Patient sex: M
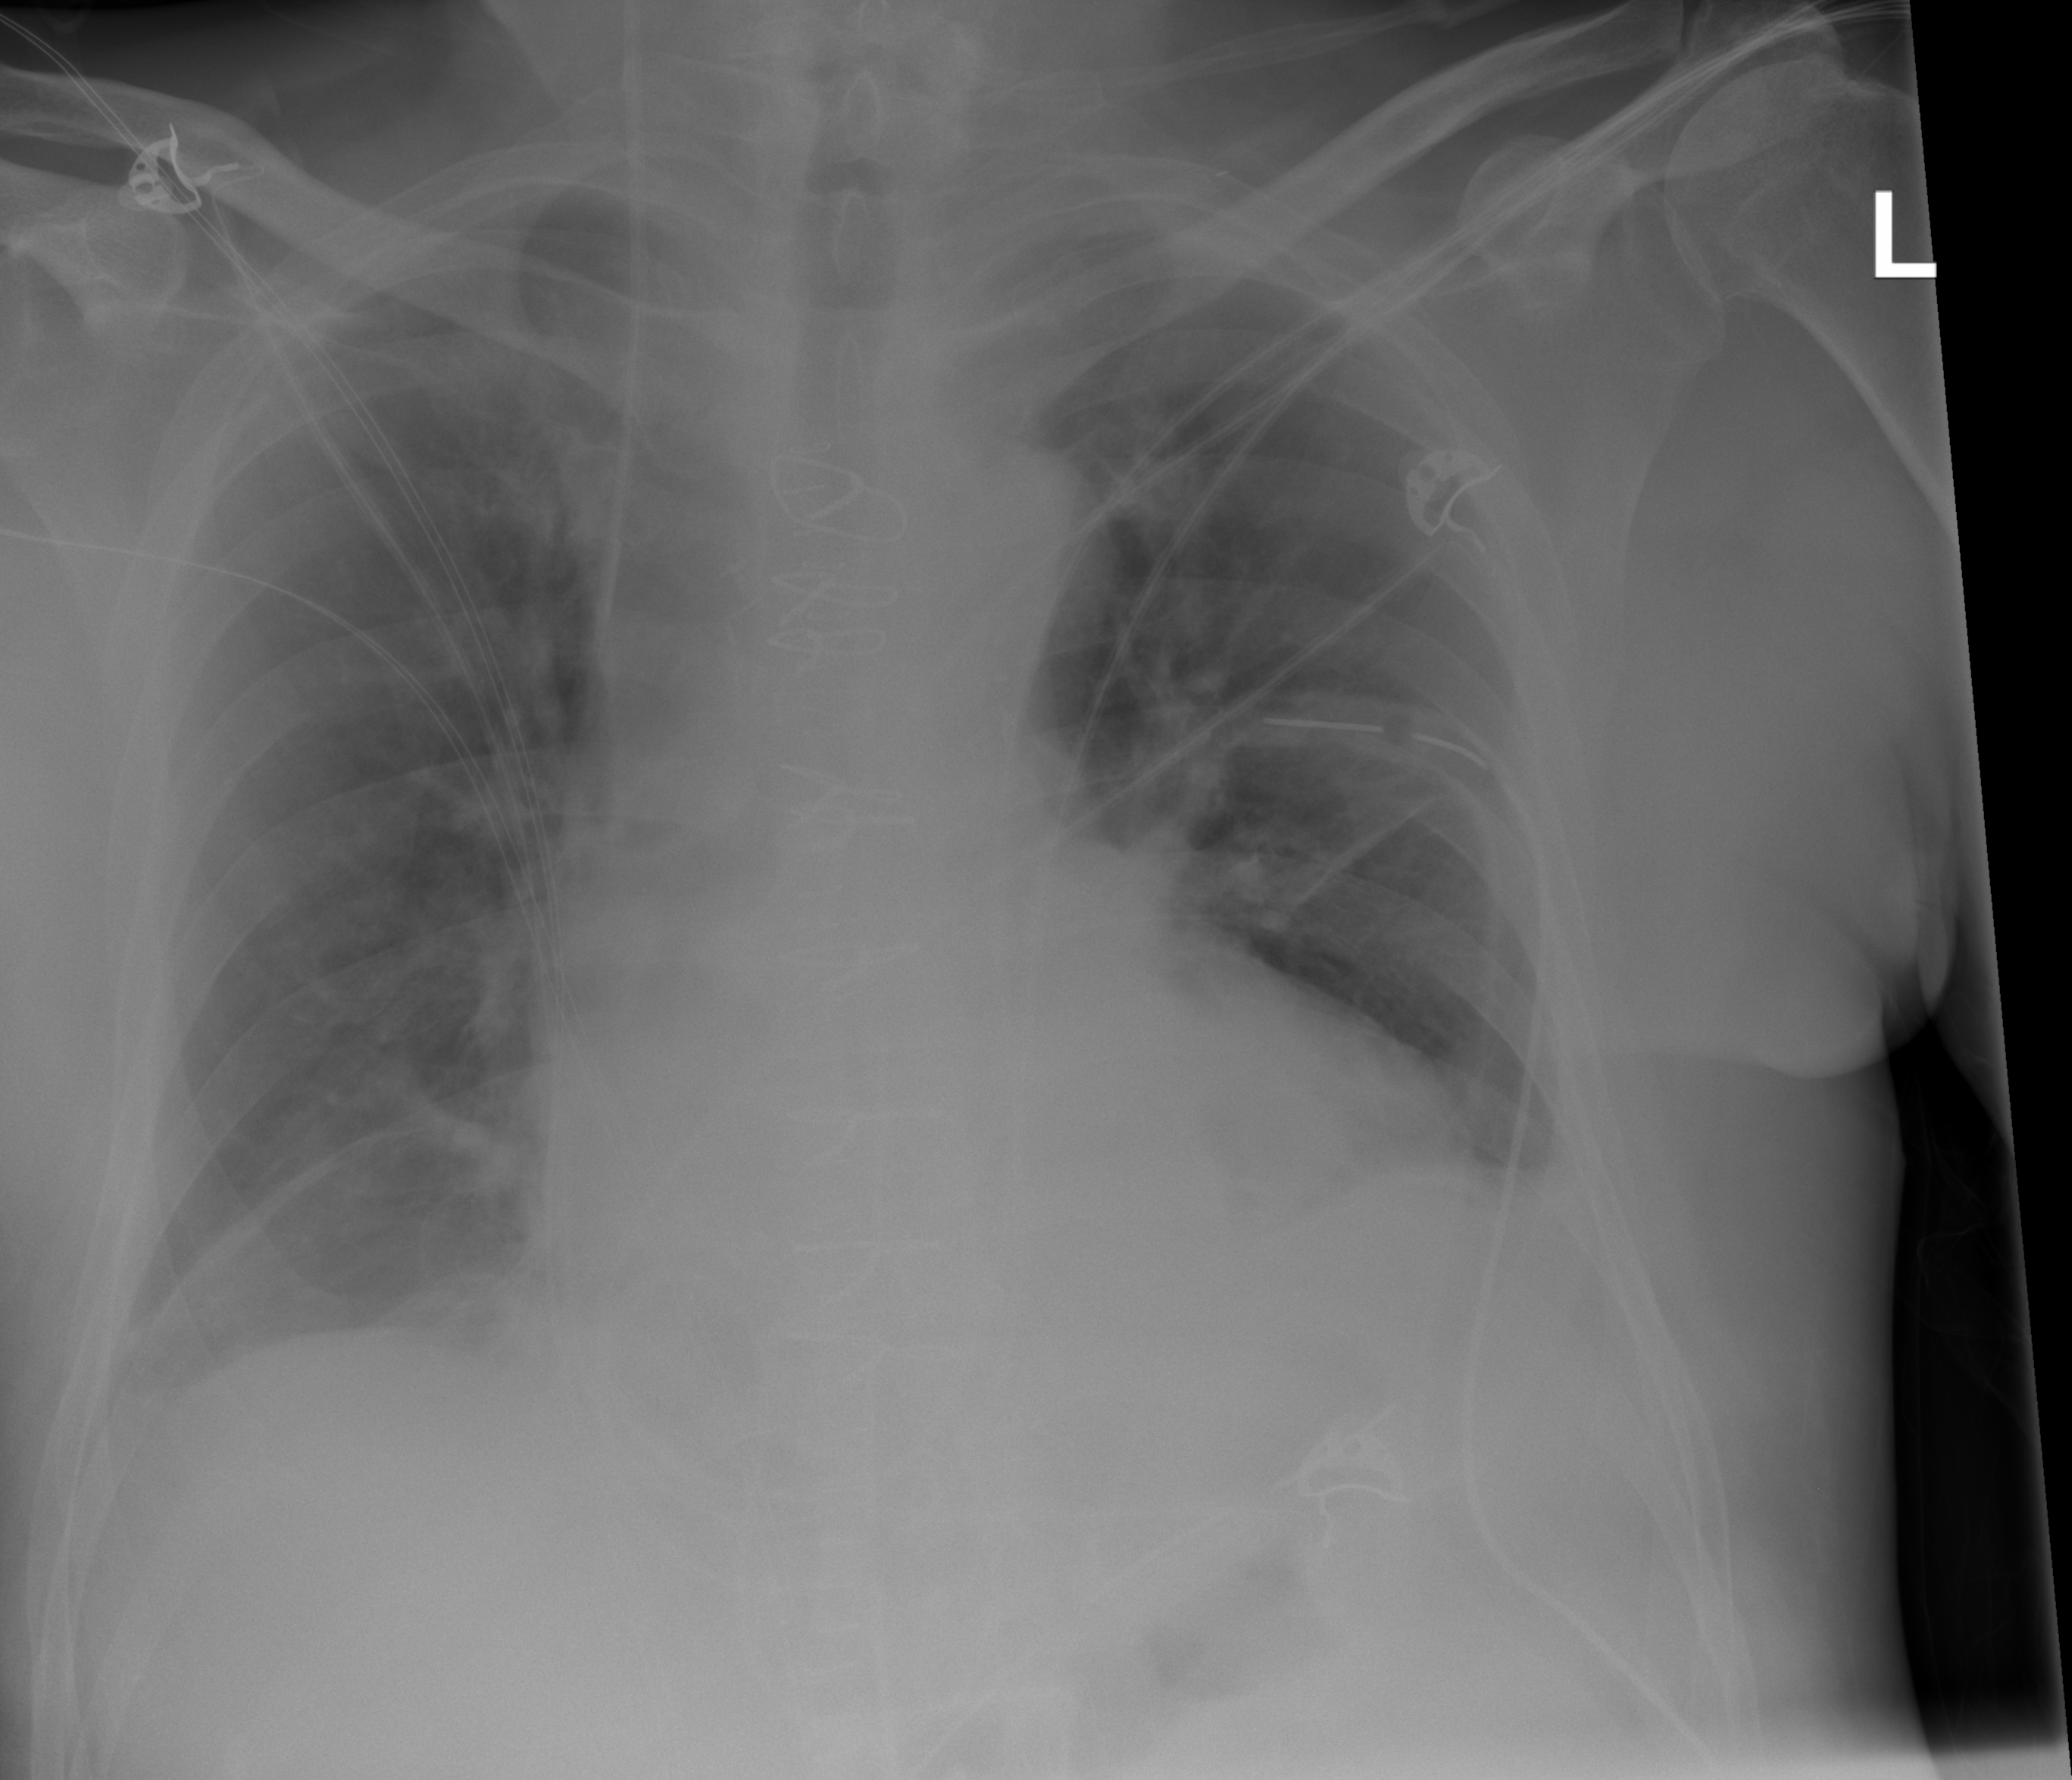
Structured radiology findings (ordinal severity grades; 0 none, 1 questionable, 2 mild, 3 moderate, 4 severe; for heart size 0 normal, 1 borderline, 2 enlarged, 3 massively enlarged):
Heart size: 2
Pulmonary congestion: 2
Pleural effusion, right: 0
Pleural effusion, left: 2
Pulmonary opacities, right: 2
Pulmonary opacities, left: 2
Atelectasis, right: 2
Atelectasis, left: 0